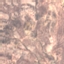
Land use / land cover class: HerbaceousVegetation